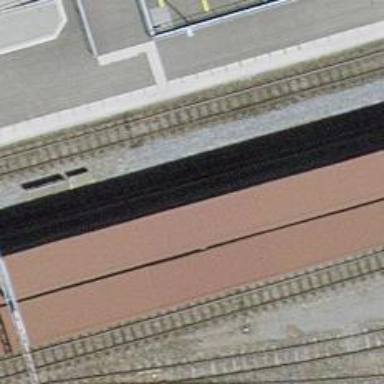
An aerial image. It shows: Public transport stop position along the railway.